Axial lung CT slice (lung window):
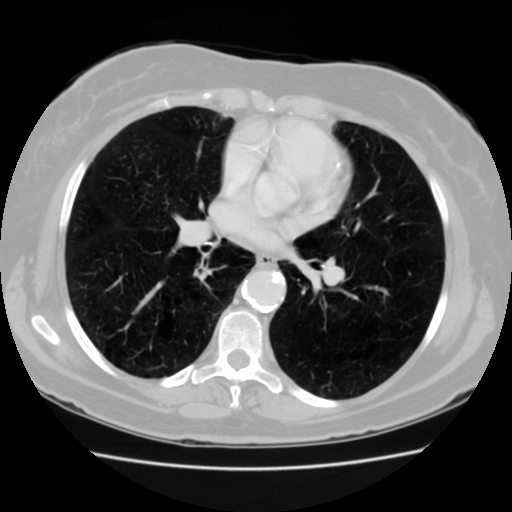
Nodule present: no